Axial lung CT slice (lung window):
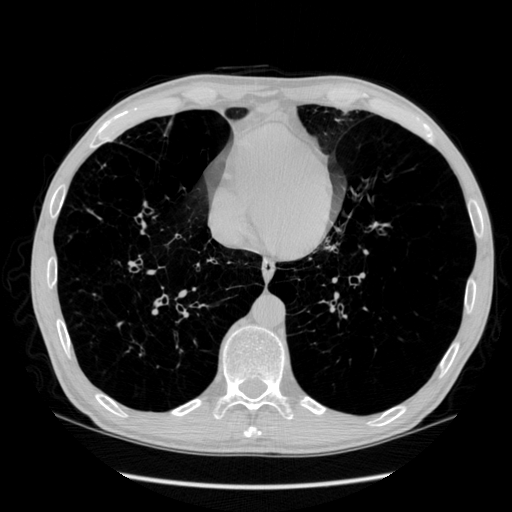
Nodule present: no